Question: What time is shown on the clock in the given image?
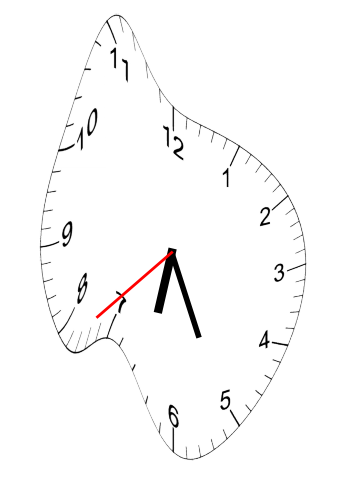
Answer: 06:25:38